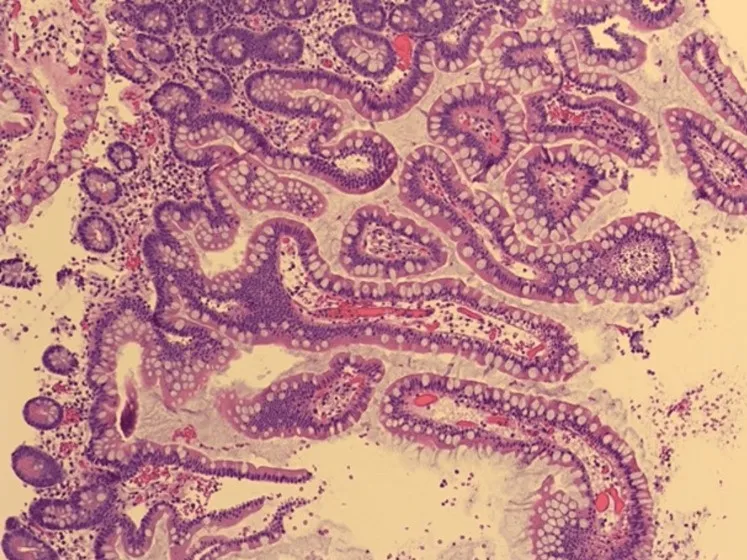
High magnification showing the occasional focus of mild epithelial atypia with a degenerative appearance of the nuclei (40x).
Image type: pathology (h&e)